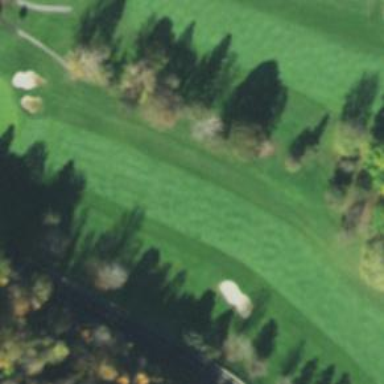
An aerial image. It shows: Golf hole.